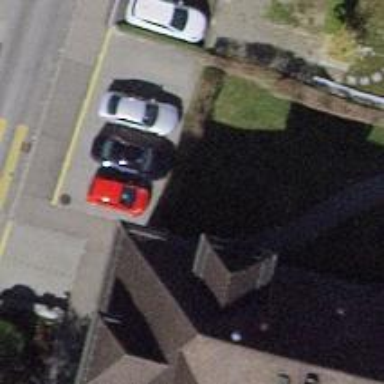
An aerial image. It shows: Street-side parking area.